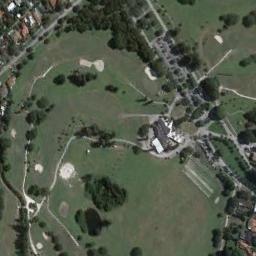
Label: golf_course